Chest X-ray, PA view. Patient: 65 years old, sex F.
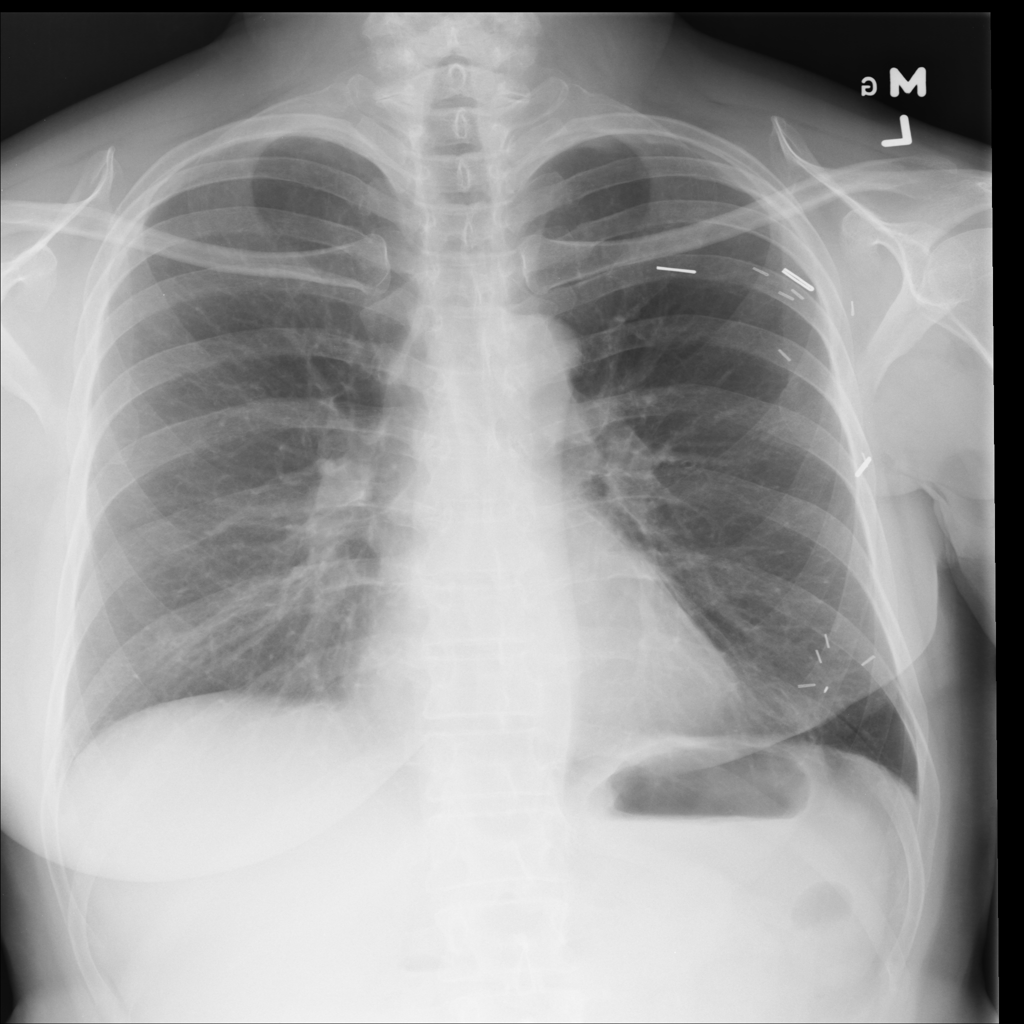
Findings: No Finding